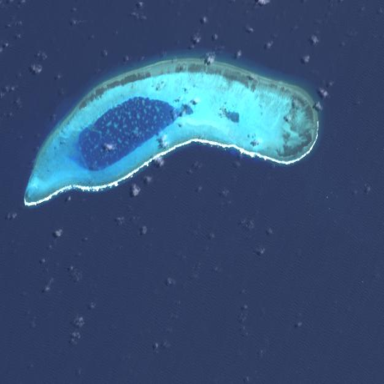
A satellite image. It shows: Beautiful reef in its natural state.